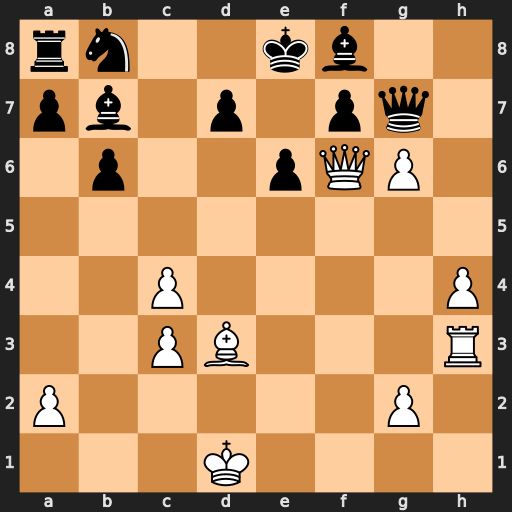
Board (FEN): rn2kb2/pb1p1pq1/1p2pQP1/8/2P4P/2PB3R/P5P1/3K4
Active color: w
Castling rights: q
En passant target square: -
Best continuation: gxf7+ Qxf7 Bg6 Qxg6 Qxg6+